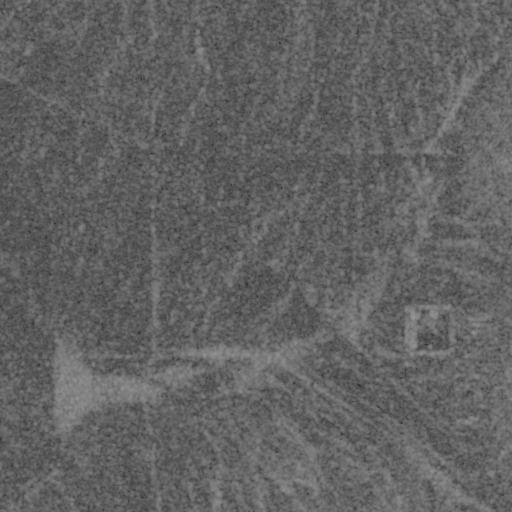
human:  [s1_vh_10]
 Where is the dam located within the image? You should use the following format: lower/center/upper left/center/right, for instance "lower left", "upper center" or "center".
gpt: The dam is located in the left of the image.
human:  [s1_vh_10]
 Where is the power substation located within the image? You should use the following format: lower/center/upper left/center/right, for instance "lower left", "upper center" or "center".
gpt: The power substation is located in the lower right of the image.
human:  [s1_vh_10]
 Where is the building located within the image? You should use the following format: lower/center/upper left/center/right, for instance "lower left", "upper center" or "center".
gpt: The building is located in the upper right of the image.
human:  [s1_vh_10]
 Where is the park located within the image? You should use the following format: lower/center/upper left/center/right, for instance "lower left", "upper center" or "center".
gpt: There is no park in the image.

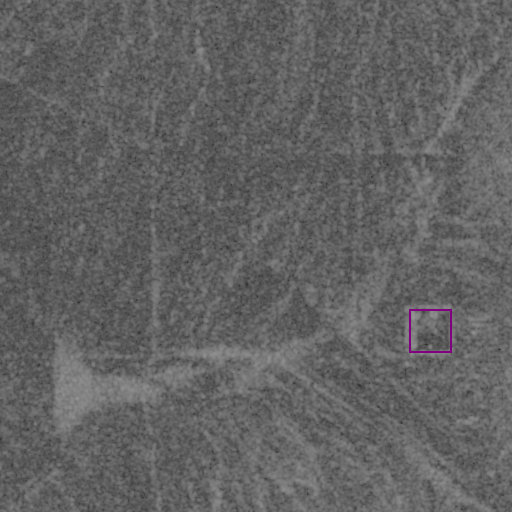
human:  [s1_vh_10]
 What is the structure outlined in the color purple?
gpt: The structure outlined in purple is a power substation.
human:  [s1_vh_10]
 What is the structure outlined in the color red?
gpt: There is no red outline.